Field crop: tomato
Growth stage: 1
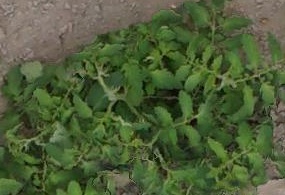
Species: tomato